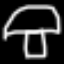
Label: mushroom